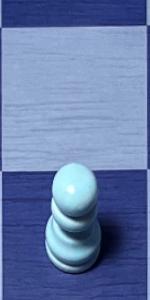
Label: Pawn_White